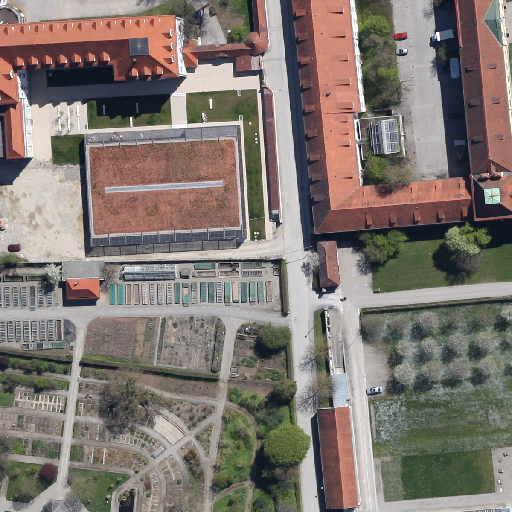
Referring expression: impervious surface